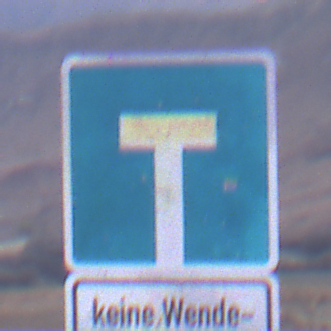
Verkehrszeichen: Sackgasse
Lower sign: HinweisGeaenderteVorfahrtVerkehrsfuehrungVerkehrsregelung3
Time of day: Dusk
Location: Outdoor (Nature)
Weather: Clear
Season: NotSpecified
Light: Natural